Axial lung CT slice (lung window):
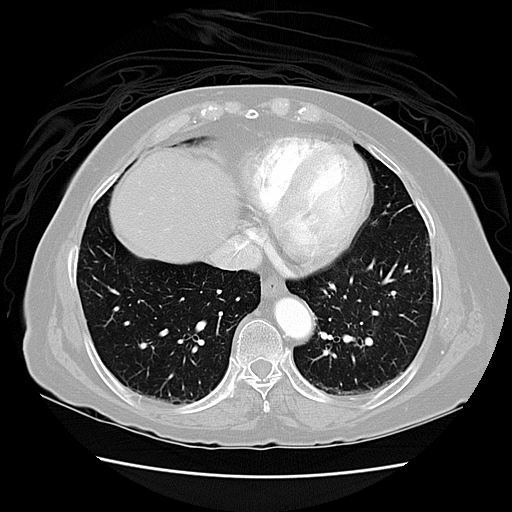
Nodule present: no